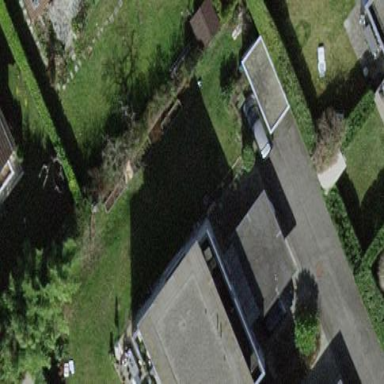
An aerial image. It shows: Garden enclosed by fence.